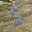
Label: 5